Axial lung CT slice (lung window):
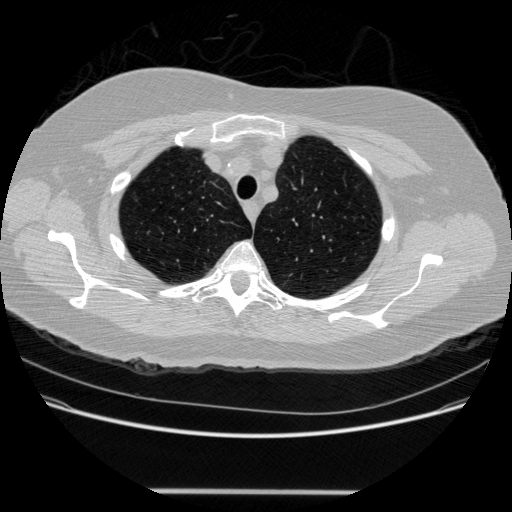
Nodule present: no